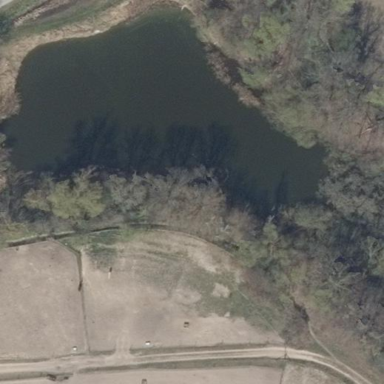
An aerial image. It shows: Pond with natural water.